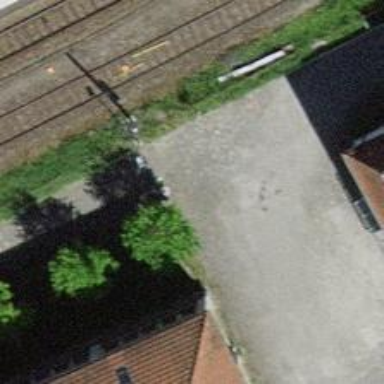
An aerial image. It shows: Bollard.